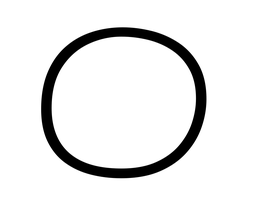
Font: Gluten_Thin